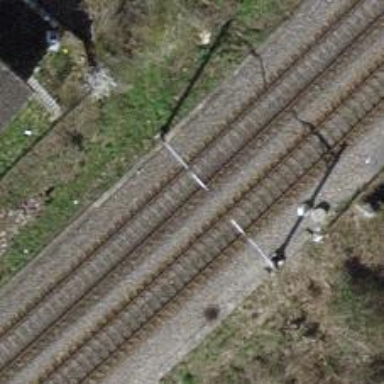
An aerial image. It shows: Railway track with contact lines for electrification.